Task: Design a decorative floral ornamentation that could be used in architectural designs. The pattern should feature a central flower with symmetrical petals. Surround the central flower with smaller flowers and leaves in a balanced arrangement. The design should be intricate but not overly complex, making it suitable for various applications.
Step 1370:
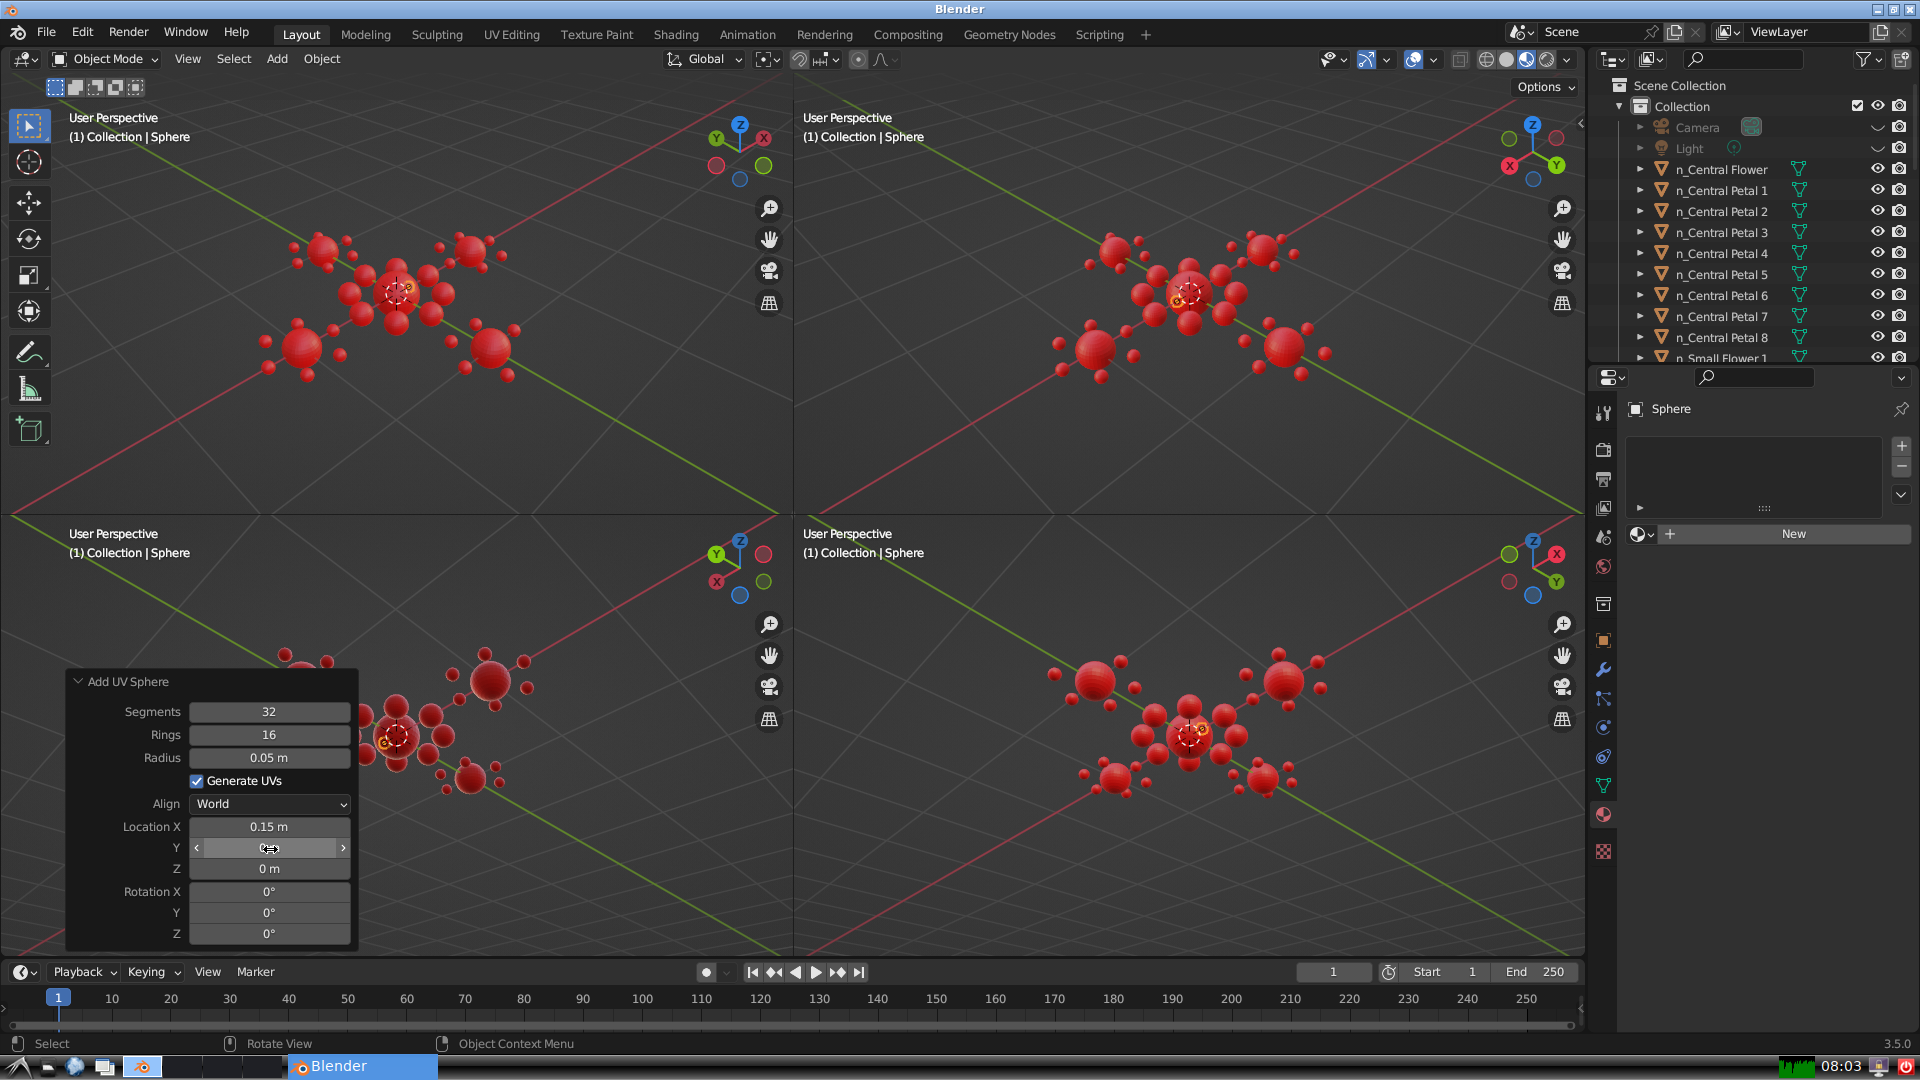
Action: click: no